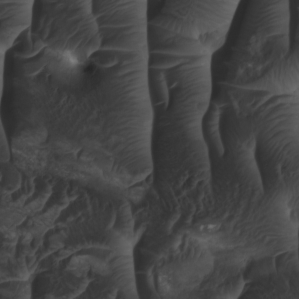
Label: non_frost